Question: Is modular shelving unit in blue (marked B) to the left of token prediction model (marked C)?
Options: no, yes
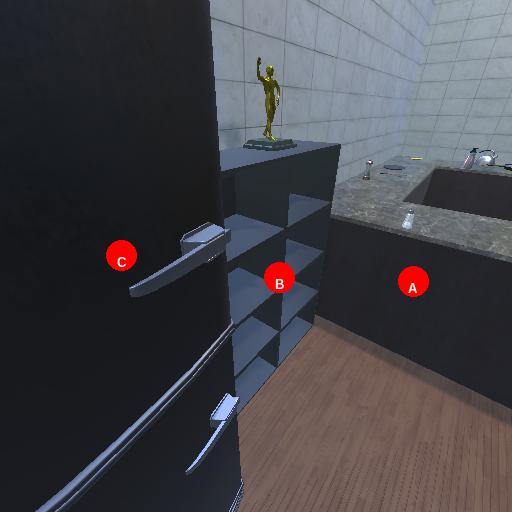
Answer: no